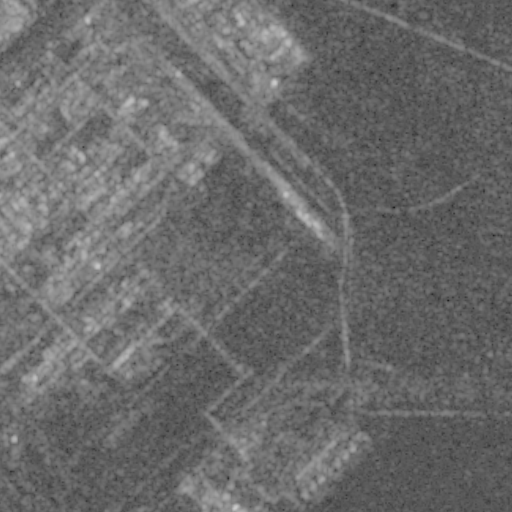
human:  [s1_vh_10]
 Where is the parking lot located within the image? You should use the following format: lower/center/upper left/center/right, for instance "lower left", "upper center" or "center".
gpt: The parking lot is located in the upper center of the image.
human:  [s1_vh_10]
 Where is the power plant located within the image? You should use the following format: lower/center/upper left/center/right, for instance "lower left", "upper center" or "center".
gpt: The power plant is located in the lower center of the image.
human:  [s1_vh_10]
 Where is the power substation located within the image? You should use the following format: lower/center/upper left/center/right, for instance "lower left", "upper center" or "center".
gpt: The power substation is located in the lower left of the image.
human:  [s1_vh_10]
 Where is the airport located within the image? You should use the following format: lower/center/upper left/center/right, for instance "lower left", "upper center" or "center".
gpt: There is no airport in the image.

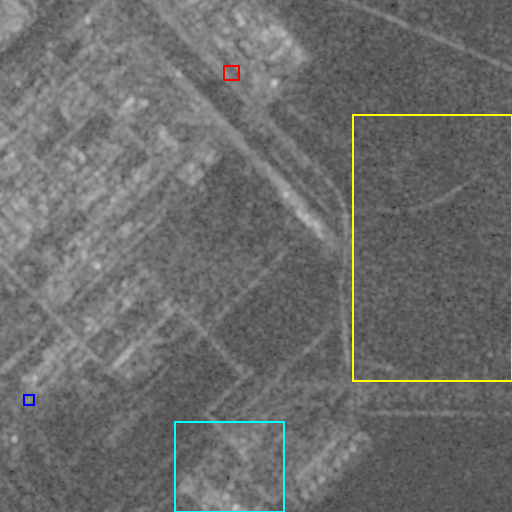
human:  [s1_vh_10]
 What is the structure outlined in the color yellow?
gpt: The structure outlined in yellow is a crop field.
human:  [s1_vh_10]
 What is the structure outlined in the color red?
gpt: The structure outlined in red is a parking lot.
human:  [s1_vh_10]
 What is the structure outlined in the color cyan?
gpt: The structure outlined in cyan is a power plant.
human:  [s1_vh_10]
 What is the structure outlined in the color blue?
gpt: The structure outlined in blue is a power substation.
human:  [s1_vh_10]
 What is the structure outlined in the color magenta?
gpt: There is no magenta outline.